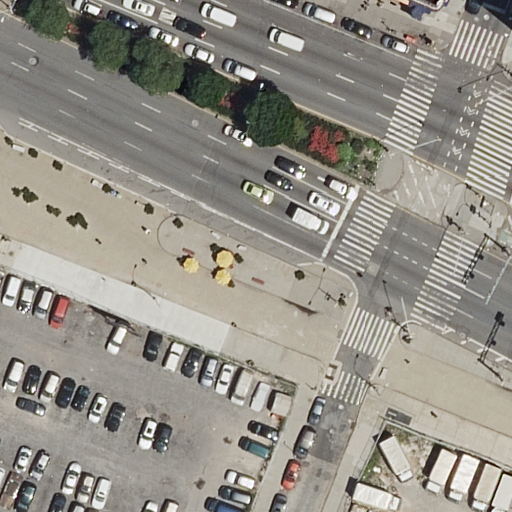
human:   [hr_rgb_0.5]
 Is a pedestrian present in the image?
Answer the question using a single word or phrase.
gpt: yes

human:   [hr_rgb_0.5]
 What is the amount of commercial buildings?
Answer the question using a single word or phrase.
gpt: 0

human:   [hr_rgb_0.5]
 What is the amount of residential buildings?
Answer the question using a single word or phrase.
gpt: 1

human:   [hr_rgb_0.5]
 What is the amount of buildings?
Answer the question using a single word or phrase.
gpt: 1

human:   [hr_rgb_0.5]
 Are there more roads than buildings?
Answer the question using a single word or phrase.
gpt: yes

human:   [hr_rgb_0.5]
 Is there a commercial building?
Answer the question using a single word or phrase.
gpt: no

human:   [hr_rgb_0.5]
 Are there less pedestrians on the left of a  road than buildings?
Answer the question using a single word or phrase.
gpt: yes

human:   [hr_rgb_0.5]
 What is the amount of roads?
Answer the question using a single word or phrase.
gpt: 7

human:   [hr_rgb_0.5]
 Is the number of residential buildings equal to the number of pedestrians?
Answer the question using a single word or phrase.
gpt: yes

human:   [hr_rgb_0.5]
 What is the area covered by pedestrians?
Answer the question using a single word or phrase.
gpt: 523m2

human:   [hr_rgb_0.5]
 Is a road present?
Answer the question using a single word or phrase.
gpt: yes

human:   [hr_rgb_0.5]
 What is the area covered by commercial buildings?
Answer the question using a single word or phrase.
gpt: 0m2

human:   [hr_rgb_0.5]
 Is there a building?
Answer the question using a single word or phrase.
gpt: yes

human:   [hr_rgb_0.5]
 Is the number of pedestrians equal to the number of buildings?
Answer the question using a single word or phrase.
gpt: yes

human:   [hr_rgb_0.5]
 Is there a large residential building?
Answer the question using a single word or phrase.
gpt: no

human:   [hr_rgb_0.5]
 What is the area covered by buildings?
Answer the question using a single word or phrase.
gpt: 4m2

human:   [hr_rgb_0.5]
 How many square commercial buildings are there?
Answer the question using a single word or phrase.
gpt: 0

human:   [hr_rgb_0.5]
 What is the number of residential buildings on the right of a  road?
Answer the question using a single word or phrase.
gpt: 1

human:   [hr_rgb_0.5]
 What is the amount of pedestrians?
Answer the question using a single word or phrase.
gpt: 1

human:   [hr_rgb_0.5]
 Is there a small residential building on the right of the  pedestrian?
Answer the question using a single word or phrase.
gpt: no

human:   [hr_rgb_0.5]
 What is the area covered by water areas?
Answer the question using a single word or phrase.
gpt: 0m2

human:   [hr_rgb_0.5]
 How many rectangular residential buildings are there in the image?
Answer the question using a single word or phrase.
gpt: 1

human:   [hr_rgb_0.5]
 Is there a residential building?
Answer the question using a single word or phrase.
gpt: yes

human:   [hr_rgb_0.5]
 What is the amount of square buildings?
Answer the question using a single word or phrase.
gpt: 0

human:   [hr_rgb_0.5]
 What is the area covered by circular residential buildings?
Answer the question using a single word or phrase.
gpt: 0m2

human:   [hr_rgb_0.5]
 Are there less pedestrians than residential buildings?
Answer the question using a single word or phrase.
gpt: no

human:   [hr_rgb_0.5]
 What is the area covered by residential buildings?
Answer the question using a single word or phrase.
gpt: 4m2

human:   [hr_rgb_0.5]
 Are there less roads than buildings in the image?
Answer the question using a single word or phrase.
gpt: no

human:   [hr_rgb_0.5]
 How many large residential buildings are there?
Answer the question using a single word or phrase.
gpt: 0

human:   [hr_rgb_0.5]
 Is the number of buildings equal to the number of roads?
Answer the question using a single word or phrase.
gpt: no

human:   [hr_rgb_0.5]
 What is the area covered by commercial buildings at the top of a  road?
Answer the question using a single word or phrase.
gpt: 0m2

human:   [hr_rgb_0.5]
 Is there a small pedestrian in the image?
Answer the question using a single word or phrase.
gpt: no

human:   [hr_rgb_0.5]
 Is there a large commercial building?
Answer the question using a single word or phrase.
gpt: no

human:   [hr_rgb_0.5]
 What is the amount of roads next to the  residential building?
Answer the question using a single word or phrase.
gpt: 7

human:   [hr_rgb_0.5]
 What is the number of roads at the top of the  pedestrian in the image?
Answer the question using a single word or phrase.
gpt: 6

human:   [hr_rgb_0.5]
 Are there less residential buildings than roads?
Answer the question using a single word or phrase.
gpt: yes

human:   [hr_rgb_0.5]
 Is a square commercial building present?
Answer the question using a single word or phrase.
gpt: no

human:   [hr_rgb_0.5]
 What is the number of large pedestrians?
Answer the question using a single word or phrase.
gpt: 1

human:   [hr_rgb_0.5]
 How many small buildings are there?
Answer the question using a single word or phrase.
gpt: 1

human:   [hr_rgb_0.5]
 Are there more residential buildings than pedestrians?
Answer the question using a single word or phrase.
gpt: no

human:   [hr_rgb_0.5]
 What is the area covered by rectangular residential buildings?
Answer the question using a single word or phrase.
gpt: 4m2

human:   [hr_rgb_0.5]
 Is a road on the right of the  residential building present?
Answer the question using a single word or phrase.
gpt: yes

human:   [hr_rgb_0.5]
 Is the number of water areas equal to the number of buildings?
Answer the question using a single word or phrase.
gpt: no

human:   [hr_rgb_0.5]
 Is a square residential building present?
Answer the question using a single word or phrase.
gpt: no

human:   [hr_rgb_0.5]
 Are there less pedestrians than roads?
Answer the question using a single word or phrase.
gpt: yes

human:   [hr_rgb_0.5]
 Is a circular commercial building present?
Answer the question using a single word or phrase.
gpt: no

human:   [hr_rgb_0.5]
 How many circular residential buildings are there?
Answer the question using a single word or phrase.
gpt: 0

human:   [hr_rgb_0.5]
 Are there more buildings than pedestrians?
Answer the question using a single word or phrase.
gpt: no

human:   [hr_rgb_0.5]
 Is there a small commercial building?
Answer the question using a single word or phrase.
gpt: no

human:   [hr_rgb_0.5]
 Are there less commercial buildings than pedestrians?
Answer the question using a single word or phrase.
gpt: yes

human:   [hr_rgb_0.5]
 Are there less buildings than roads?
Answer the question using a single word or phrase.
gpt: yes

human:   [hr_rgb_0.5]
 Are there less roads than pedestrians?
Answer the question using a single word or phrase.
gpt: no

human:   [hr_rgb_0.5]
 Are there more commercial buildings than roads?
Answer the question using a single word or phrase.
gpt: no

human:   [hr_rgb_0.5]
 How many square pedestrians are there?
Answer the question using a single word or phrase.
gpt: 0

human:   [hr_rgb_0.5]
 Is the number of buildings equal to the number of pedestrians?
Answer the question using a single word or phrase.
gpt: yes

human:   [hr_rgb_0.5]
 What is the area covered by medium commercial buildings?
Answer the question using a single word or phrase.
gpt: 0m2

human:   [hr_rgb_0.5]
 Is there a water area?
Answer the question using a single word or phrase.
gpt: no

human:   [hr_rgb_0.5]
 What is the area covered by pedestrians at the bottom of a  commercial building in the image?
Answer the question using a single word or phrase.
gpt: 0m2

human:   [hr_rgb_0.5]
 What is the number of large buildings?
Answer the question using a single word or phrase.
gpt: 0

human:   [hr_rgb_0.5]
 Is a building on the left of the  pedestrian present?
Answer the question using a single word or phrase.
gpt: yes

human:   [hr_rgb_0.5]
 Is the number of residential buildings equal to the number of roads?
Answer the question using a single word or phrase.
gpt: no

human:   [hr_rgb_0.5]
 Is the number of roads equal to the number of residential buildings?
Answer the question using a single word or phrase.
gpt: no

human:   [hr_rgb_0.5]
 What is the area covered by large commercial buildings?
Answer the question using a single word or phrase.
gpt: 0m2

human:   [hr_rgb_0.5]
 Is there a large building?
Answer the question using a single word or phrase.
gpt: no